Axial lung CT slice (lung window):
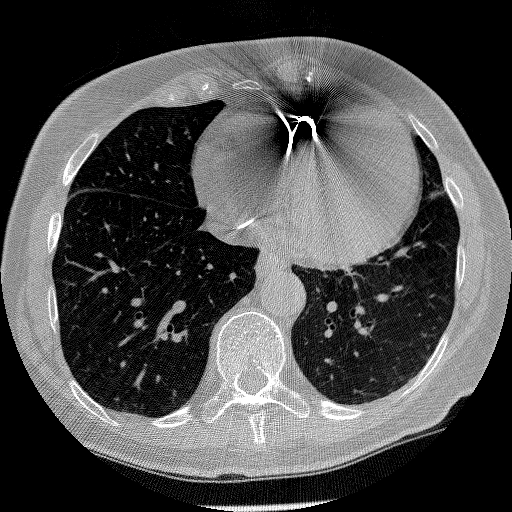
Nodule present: no